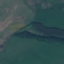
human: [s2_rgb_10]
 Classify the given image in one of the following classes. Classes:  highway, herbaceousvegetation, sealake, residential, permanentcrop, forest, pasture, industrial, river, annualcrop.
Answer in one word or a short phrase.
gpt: Pasture